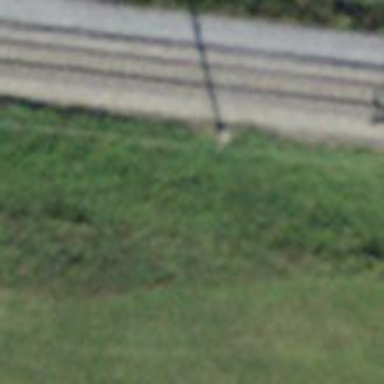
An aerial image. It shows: Power pole.